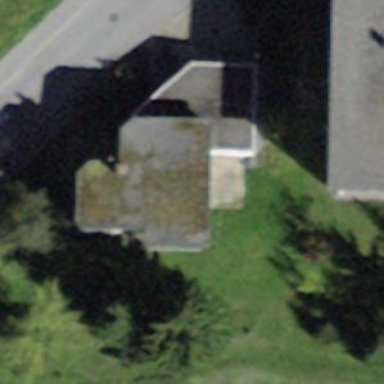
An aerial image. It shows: Detached building with flat roof.